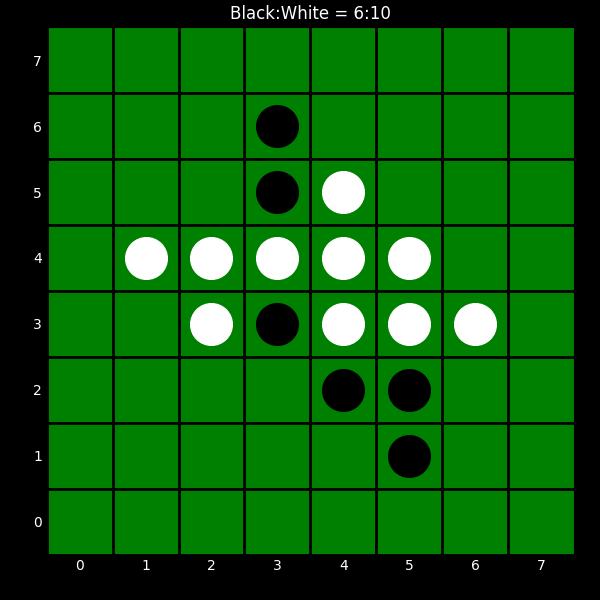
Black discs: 6
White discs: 10